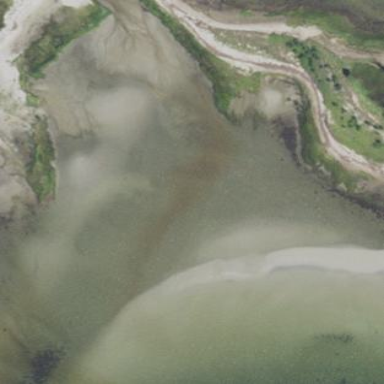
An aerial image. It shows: Tidal wetland featuring tidal flat landscape.